Question: The background-image of the class '.content' is not working. PS: Wait 10 secs for the preloader to fade out.
How the folder is setup:

'''
#loader-wrapper {
position: fixed;
top: 0;
left: 0;
width: 100%;
height: 100%;
z-index: 1000;
}
#loader {
-webkit-animation: rotateplane 1.2s infinite ease-in-out;
animation: rotateplane 1.2s infinite ease-in-out;
width: 100px;
height: 100px;
background-color: #00c4ff;
position: absolute;
z-index: 1001;
top: 50%;
left: 50%;
margin-left: -50px;
margin-top: -50px;
}
@-webkit-keyframes rotateplane {
0% { -webkit-transform: perspective(120px) }
50% { -webkit-transform: perspective(120px) rotateY(180deg) }
100% { -webkit-transform: perspective(120px) rotateY(180deg) rotateX(180deg) }
}
@keyframes rotateplane {
0% {
transform: perspective(120px) rotateX(0deg) rotateY(0deg);
-webkit-transform: perspective(120px) rotateX(0deg) rotateY(0deg)
} 50% {
transform: perspective(120px) rotateX(-180.1deg) rotateY(0deg);
-webkit-transform: perspective(120px) rotateX(-180.1deg) rotateY(0deg)
} 100% {
transform: perspective(120px) rotateX(-180deg) rotateY(-179.9deg);
-webkit-transform: perspective(120px) rotateX(-180deg) rotateY(-179.9deg);
}
}
#loader-wrapper .loader-section {
position: fixed;
top: 0;
width: 50%;
height: 100%;
z-index: 1000;
background: #1c262b; /* Old browsers */
background: -moz-linear-gradient(top, #1c262b 0%, #3c4b57 100%);
background: -webkit-gradient(linear, left top, left bottom, color-stop(0%,#1c262b), color-stop(100%,#3c4b57));
background: -webkit-linear-gradient(top, #1c262b 0%,#3c4b57 100%);
background: -o-linear-gradient(top, #1c262b 0%,#3c4b57 100%);
background: -ms-linear-gradient(top, #1c262b 0%,#3c4b57 100%);
background: linear-gradient(to bottom, #1c262b 0%,#3c4b57 100%);
filter: progid:DXImageTransform.Microsoft.gradient( startColorstr='#1c262b', endColorstr='#3c4b57',GradientType=0 ); /* IE6-9 */
}
#loader-wrapper .loader-section.section-left {
left: 0;
}
#loader-wrapper .loader-section.section-right {
right: 0;
}
.loaded #loader-wrapper .loader-section.section-left {
-webkit-transform: translateX(-100%); /* Chrome, Opera 15+, Safari 3.1+ */
-ms-transform: translateX(-100%); /* IE 9 */
transform: translateX(-100%); /* Firefox 16+, IE 10+, Opera */
}
.loaded #loader-wrapper .loader-section.section-right {
-webkit-transform: translateX(100%); /* Chrome, Opera 15+, Safari 3.1+ */
-ms-transform: translateX(100%); /* IE 9 */
transform: translateX(100%); /* Firefox 16+, IE 10+, Opera */
}
.loaded #loader {
opacity: 0;
}
.loaded #loader-wrapper {
visibility: hidden;
}
.loaded #loader {
opacity: 0;
-webkit-transition: all 0.3s ease-out;
transition: all 0.3s ease-out;
}
.loaded #loader-wrapper .loader-section.section-right,
.loaded #loader-wrapper .loader-section.section-left {
-webkit-transition: all 0.7s 0.3s cubic-bezier(0.645, 0.045, 0.355, 1.000);
transition: all 0.3s 0.3s ease-out;
}
.loaded #loader-wrapper {
-webkit-transform: translateY(-100%);
-ms-transform: translateY(-100%);
transform: translateY(-100%);
-webkit-transition: all 0.3s 1s ease-out;
transition: all 0.3s 1s ease-out;
}
.content {
width: 100%;
height: 100%;
position: absolute;
top: 0;
left: 0;
background-image: url(noisy-texture-100x100-o5-d20-c-333333-t0.png);
color: #000000;
}
'''
'''
<!DOCTYPE html>
<html>
<head>
<meta charset="utf-8">
<link href="css/main.css" rel="stylesheet" type="text/css">
<script>
var startTime = Date.now();
window.addEventListener("load", function(){
var load_screen = document.getElementById("load_screen");
setTimeout(function() {
document.getElementsByTagName("BODY")[0].setAttribute("class", "loaded");
}, Math.max(0, 10000 - (Date.now() - startTime)));
});
</script>
</head>
<body>
<div id="loader-wrapper">
<div class="loader-section section-left"></div>
<div class="loader-section section-right"></div>
<div id="loadingbar-frame"></div>
<div id="loader"></div>
</div>
<div class="content">&nbsp;</div>
</body>
</html>
'''
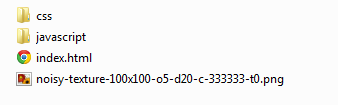
Answer: Your path is wrong. Your css file is not in the same folder as your image, so you cannot use 'background-image: url(noisy-texture-100x100-o5-d20-c-333333-t0.png);'. Use the following instead:
'''
background-image: url("../noisy-texture-100x100-o5-d20-c-333333-t0.png");
'''
This will go up 1 folder. The 'url()' property is calculated relative to your '.css' file, not your '.html' file.